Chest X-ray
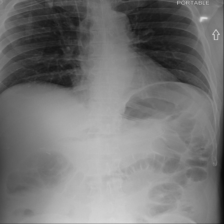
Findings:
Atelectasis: negative
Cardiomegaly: negative
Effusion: negative
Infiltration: negative
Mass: negative
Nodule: negative
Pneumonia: negative
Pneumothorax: negative
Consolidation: negative
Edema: negative
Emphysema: negative
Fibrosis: negative
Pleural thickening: negative
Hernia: negative